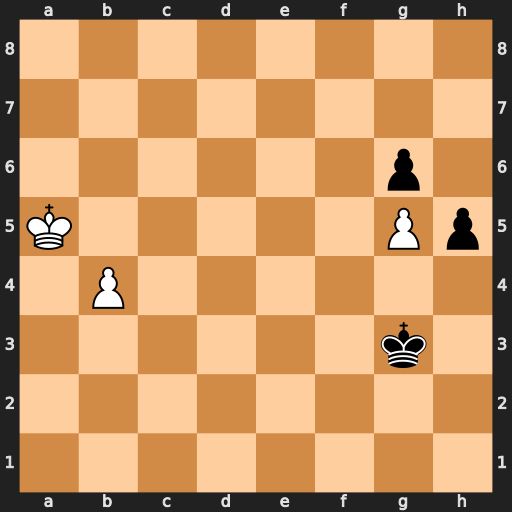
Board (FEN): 8/8/6p1/K5Pp/1P6/6k1/8/8
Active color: w
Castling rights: -
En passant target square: -
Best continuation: b5 h4 b6 Kg2 b7 h3 b8=Q